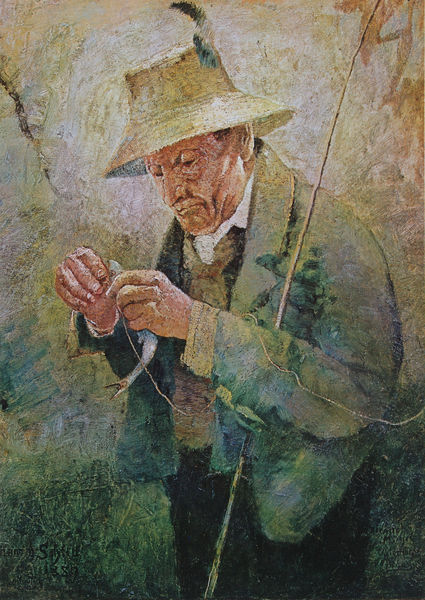
Titel: Forellenangler
Künstler: Heinrich Schlitt
Standort: München
Institution: Städtische Galerie im Lenbachhaus
Schlagwörter: blau, dunkel, feder, gemälde, hand, kopf, mann, wasser, weiß, aquarell, gelb, grün, impressionismus, braun, finger, hell, holz, hut, kreide, licht, mund, nase, ohr, orange, schwarz, stroh, zeichnung, blick, beige, alt, hemd, hose, jacke, mütze, arm, arme, augen, falten, gesicht, kleidung, kragen, silber, stehen, bildnis, herr, hände, portrait, öl, natur, gewässer, pastos, auge, mantel, schnur, stehend, augenbrauen, kinn, lippe, lippen, genre, fischer, leine, pointilismus, farben, farbe, van gogh, duktus, falte, strohhut, freizeit, monet, brauen, manet, konzentriert, bauch, ölfarbe, ölfarben, augenbraue, jackett, weste, konzentration, nahrung, haken, alter, greis, linear, kontur, gefangen, angel, stand, braue, fisch, putz, jäger, köder, fang, solber, rute, fresco, forelle, angler, angeln, flosse, angelhaken, angelschnur, riss, schwanzflosse, ange, angelrute, fischerhut, fischermütze, fädeln, hemdkragenw, köderfisch, verärgert, ärgerlich, rentner, hobby, bedacht, sorgfalt, ma, jacke+